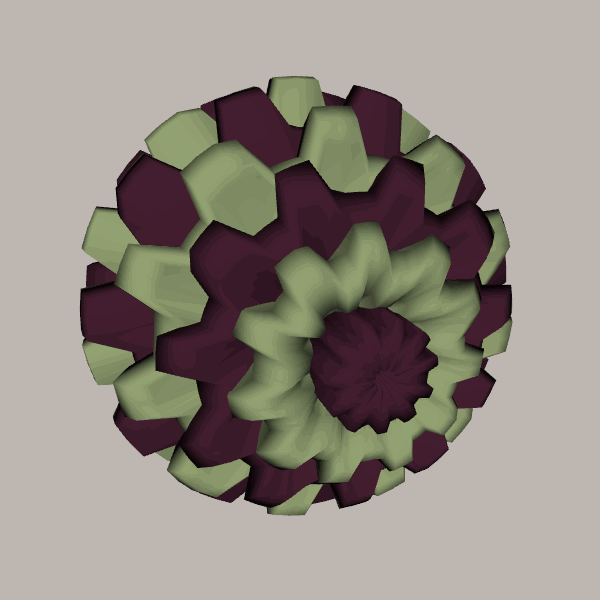
Background: light